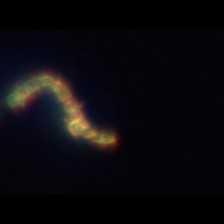
Taxon: Chaetoceros
Group: Diatoms